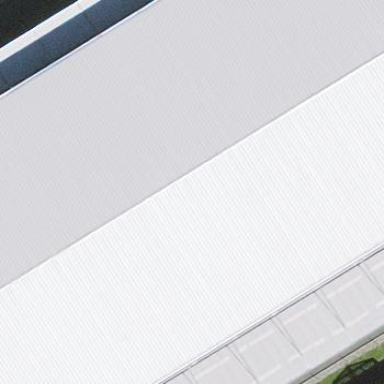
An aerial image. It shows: Building with gabled roof.